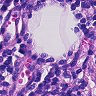
Metastatic tissue present: no